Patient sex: M
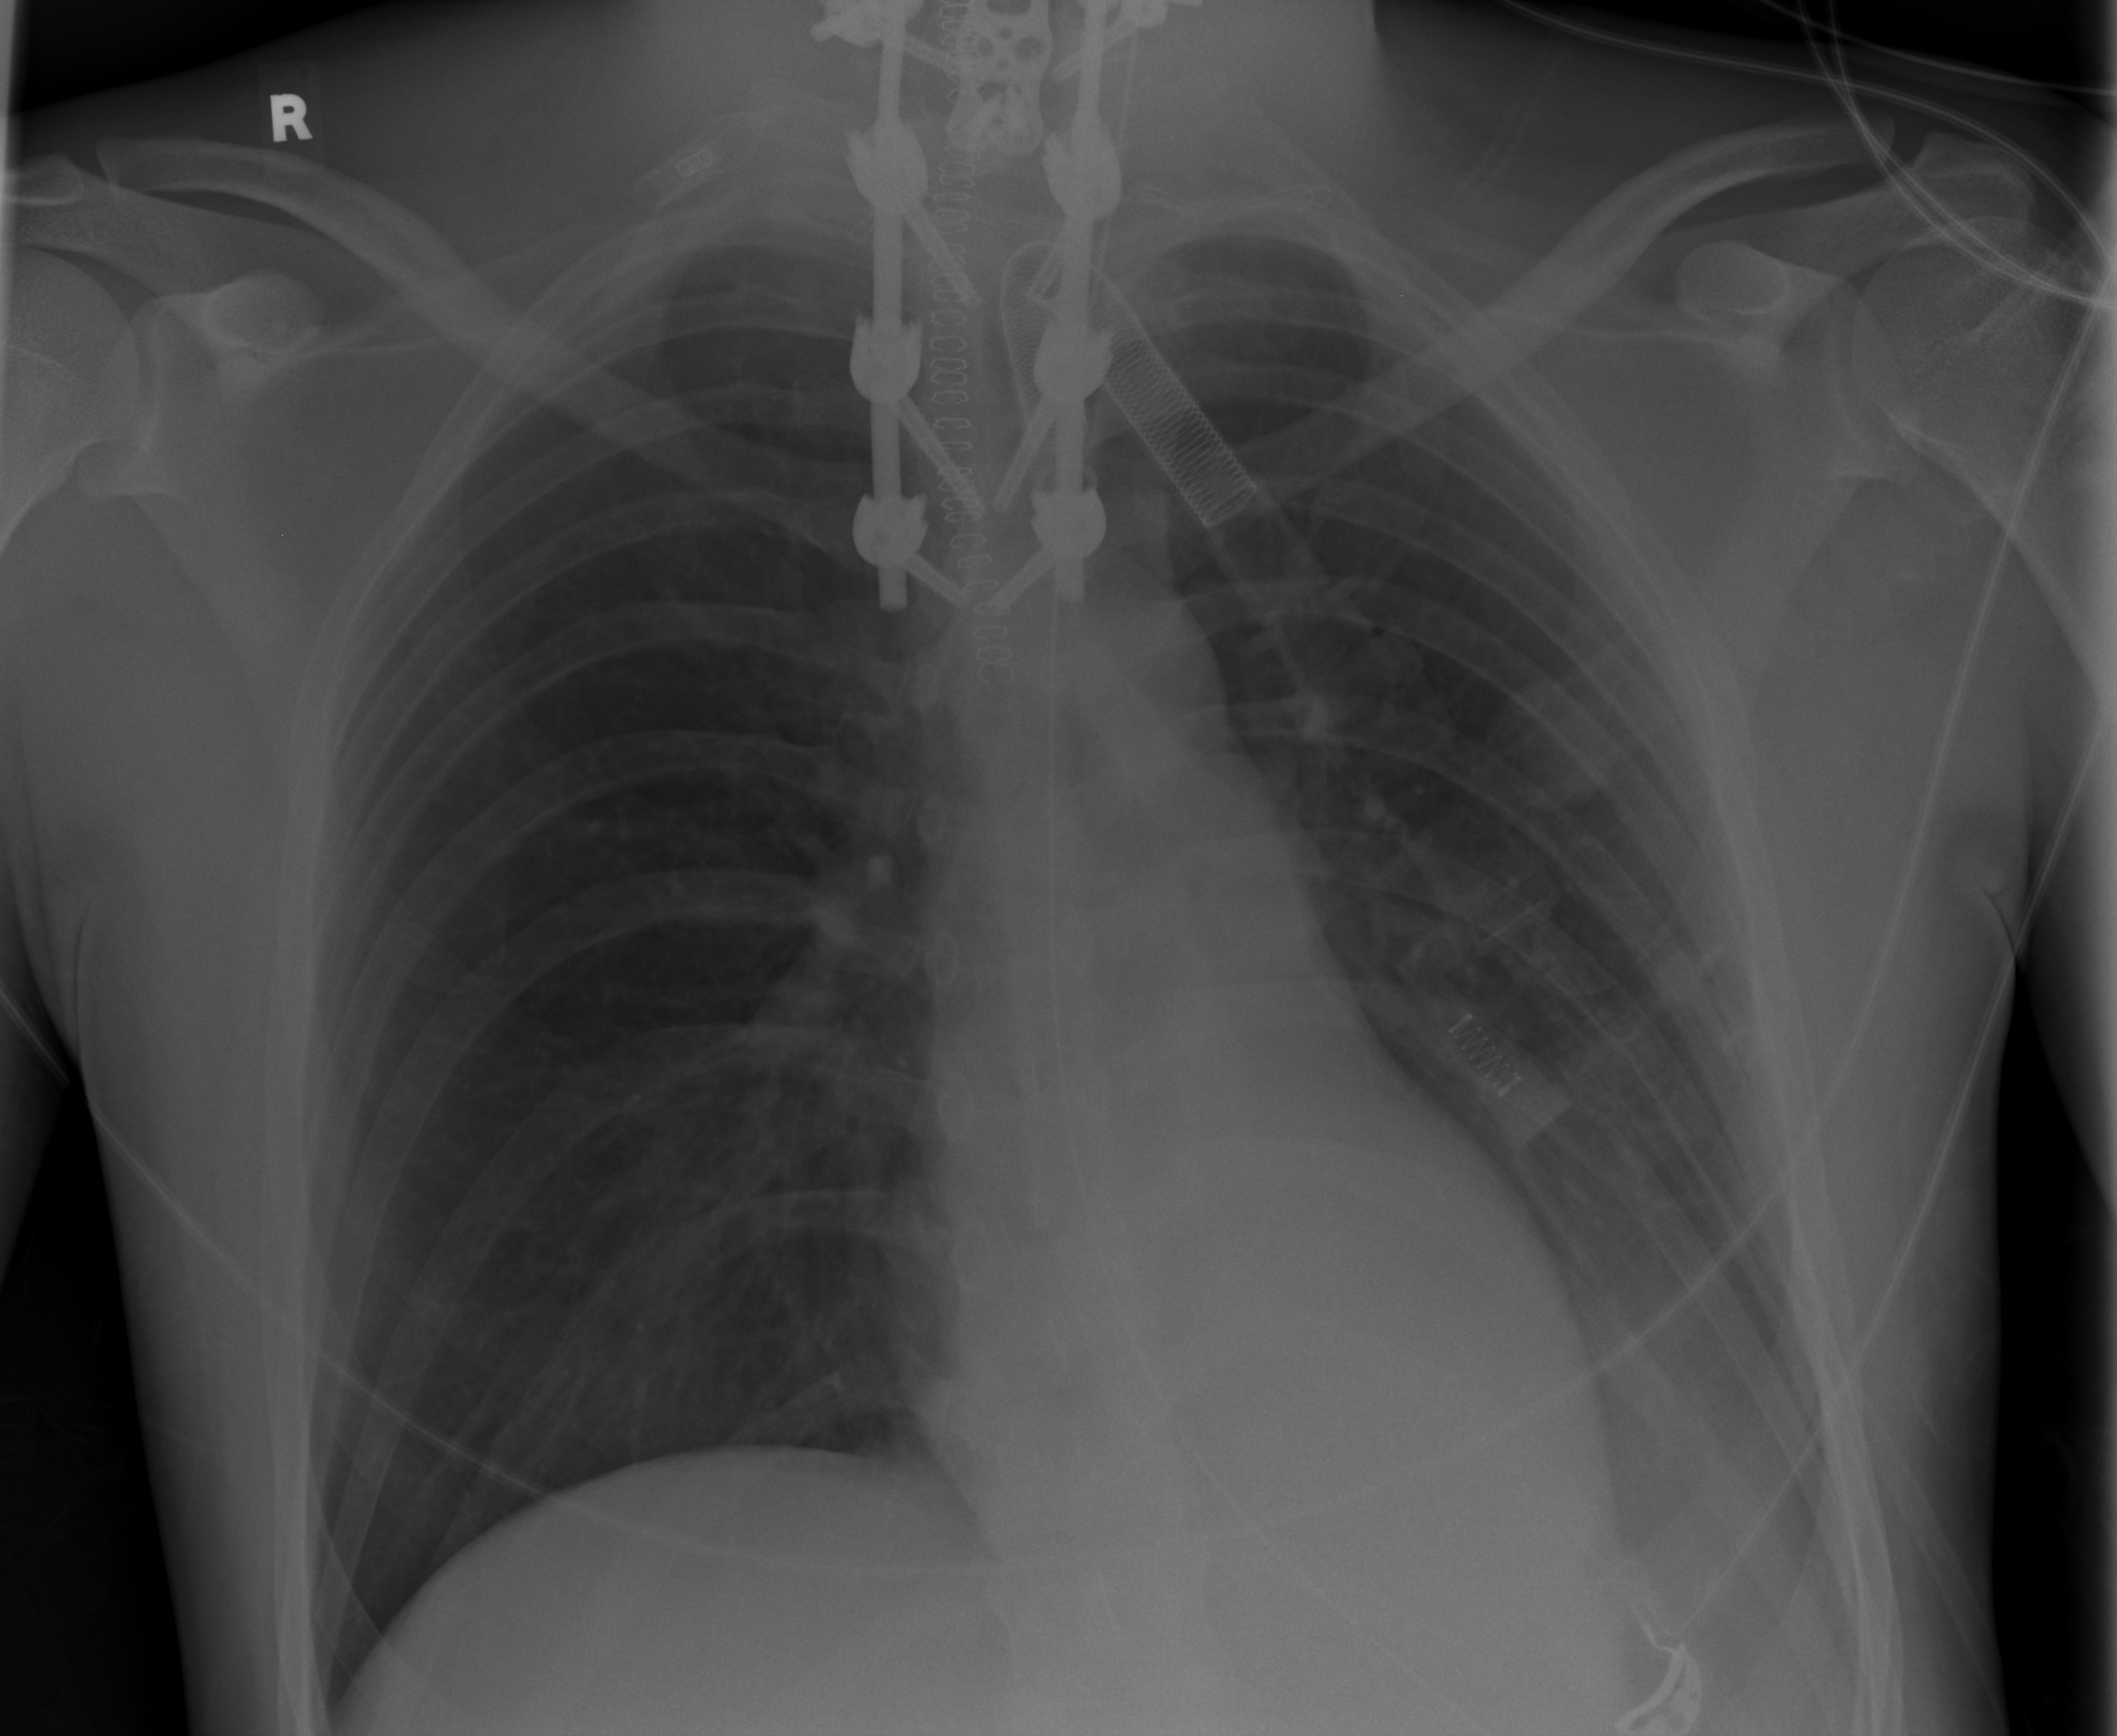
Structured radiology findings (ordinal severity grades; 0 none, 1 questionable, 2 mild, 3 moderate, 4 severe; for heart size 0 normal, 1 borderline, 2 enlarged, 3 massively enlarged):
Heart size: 0
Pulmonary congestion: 0
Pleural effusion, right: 0
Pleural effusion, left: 2
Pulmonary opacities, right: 0
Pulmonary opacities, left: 0
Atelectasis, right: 0
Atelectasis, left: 2